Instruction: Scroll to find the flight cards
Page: flights
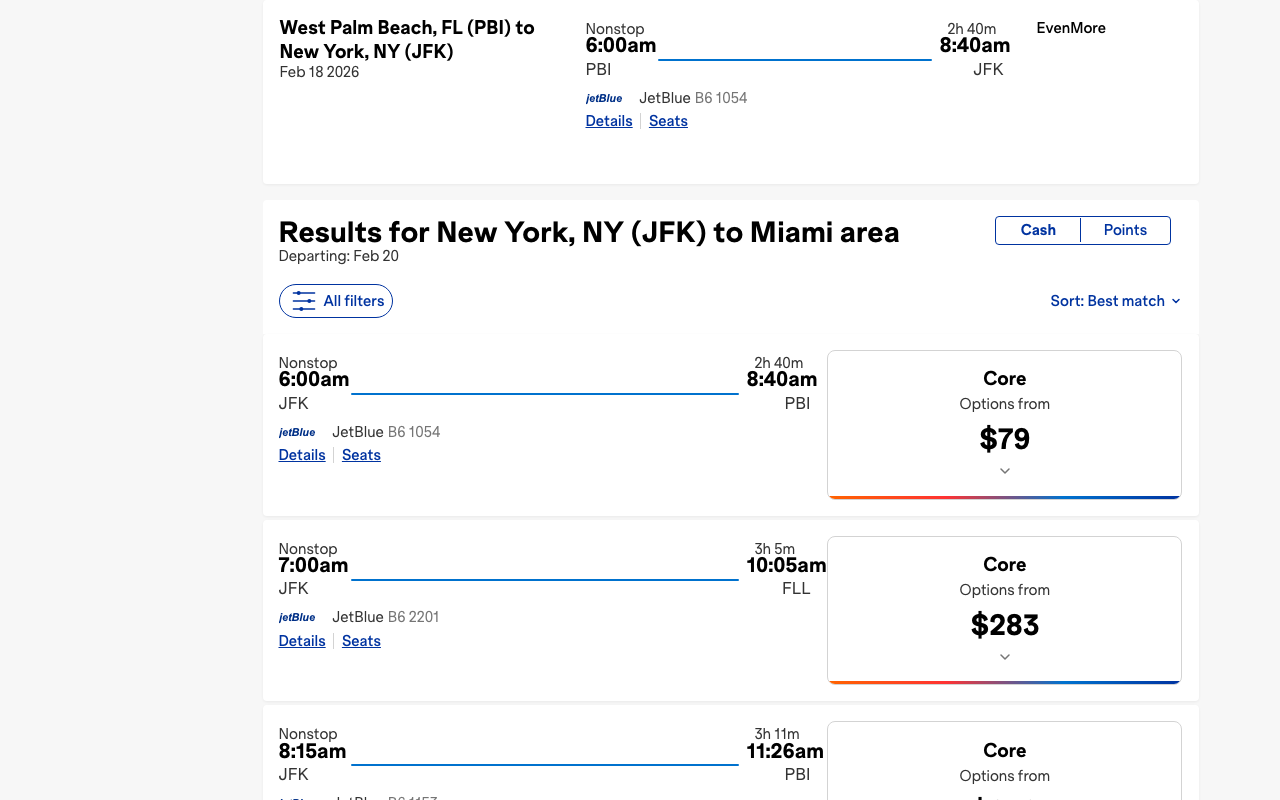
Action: scroll